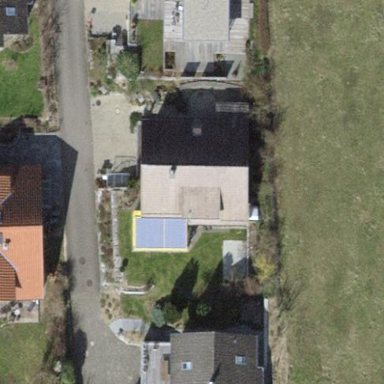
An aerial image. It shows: Detached building with gabled roof.